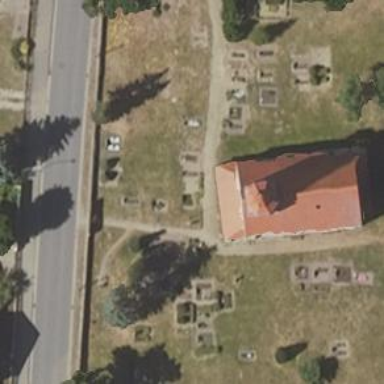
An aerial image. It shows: Cemetery with wall surrounding it.